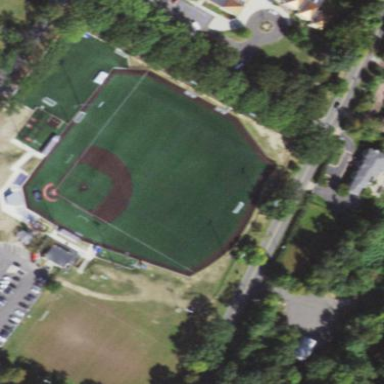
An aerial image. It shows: Baseball pitch for leisure and sports activities.